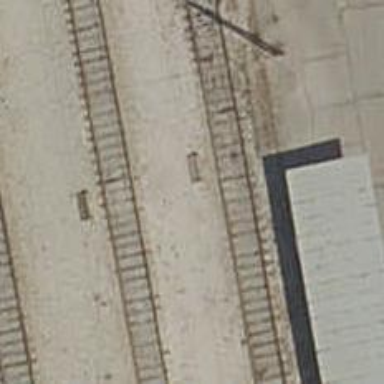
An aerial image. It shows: Rail yard with electrified contact lines for the railway.